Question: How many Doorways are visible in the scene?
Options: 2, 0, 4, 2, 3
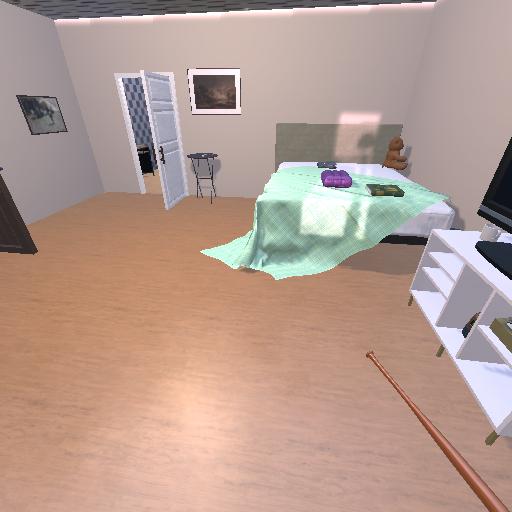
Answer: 2